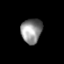
Tissue: prostate
Cell type: Myeloid cells
Senescence score: 0.7553
Nuclear area (px): 507
Mean DAPI intensity: 140.493